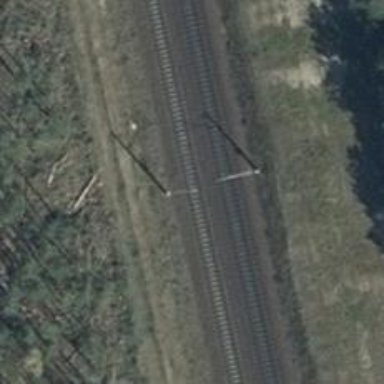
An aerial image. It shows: Railway milestone with catenary mast.